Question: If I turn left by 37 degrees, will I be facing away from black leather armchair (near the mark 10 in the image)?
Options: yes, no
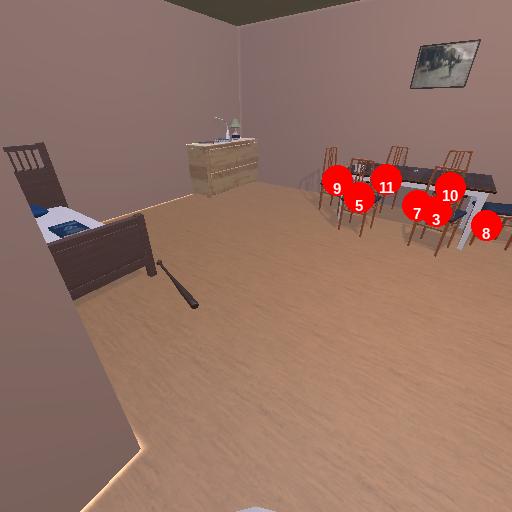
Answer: yes